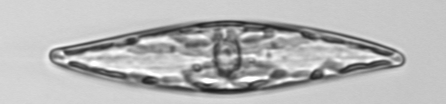
Label: Pleurosigma